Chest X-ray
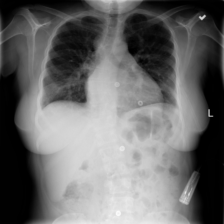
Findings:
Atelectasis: negative
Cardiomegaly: negative
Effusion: negative
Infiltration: negative
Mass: negative
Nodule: negative
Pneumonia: negative
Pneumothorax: negative
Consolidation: negative
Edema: negative
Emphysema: negative
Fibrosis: negative
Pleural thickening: negative
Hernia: negative